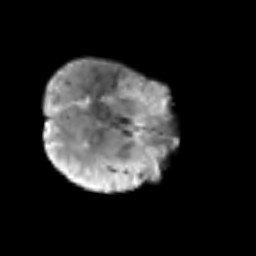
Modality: T2w
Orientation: axial
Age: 58
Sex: male
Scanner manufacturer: siemens
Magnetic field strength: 3 T
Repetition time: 3.2 s
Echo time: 0.081 s